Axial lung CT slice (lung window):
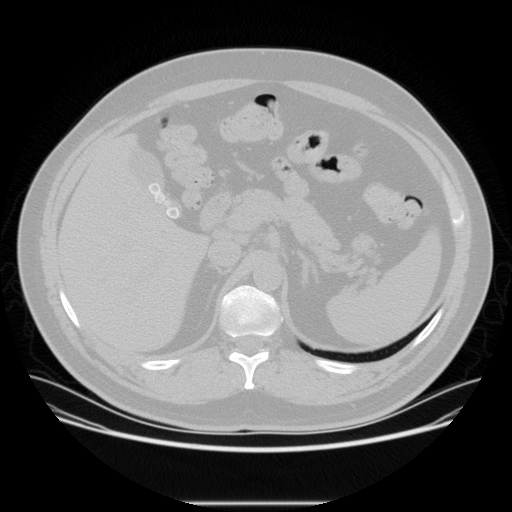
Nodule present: no